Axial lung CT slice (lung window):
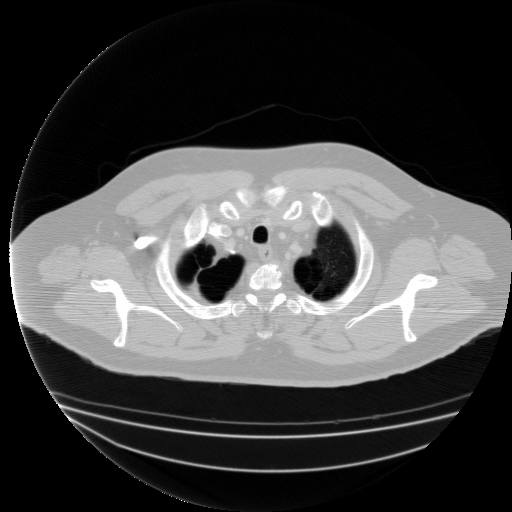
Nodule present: no